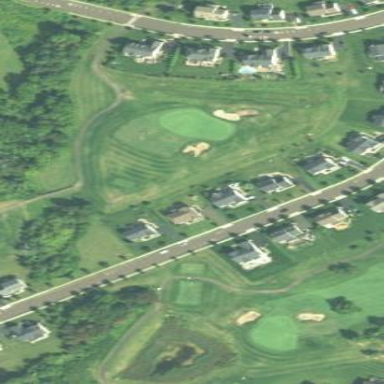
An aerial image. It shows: Golf rough area.